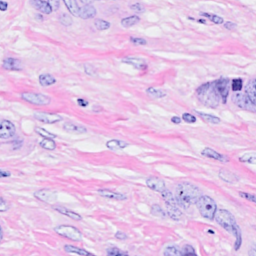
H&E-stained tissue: Breast